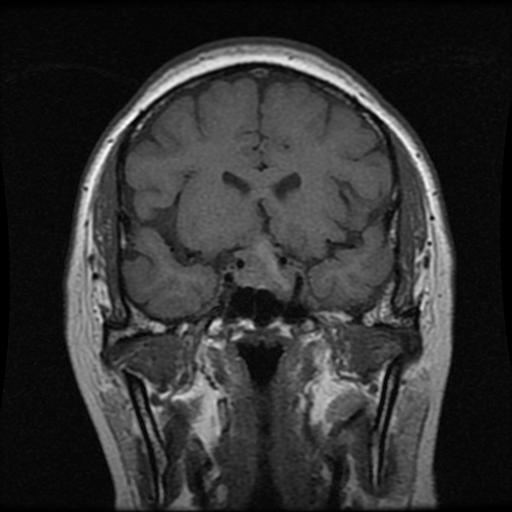
Label: pituitary